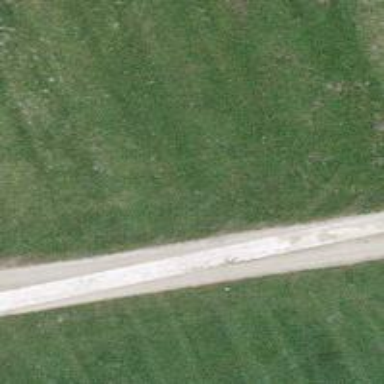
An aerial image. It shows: Runway at the airport covered in grass.